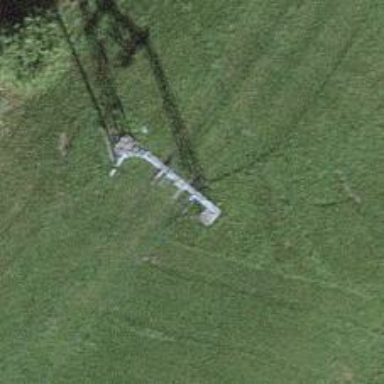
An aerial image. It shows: Pylon for aerialway.